Question: I have these queries:
'''
SELECT *
FROM dbo.GRAUD_ProjectsByCostCategory
select right(CostCategoryId,14) as CostBreak
from dbo.GRAUD_ProjectsByCostCategory
'''
They work well in that they give me the correct data, but I would like to know how to combine the new column 'CostBreak' into the table of results rather than as a separate query result.
An example of the results I get are as below:

Where I want them in the same table
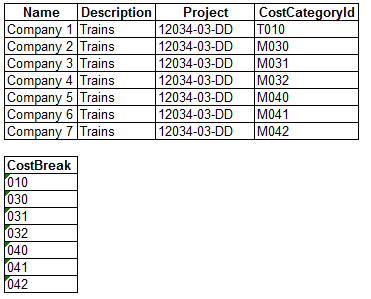
Answer: The data is coming from the same table so you should be able to just add that value to your initial query. You do not even have to perform a join to get it:
'''
SELECT name,
description,
project,
CostCategoryId,
right(CostCategoryId,14) as CostBreak
FROM dbo.GRAUD_ProjectsByCostCategory
'''